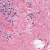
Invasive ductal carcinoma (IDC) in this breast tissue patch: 1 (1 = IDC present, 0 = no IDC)